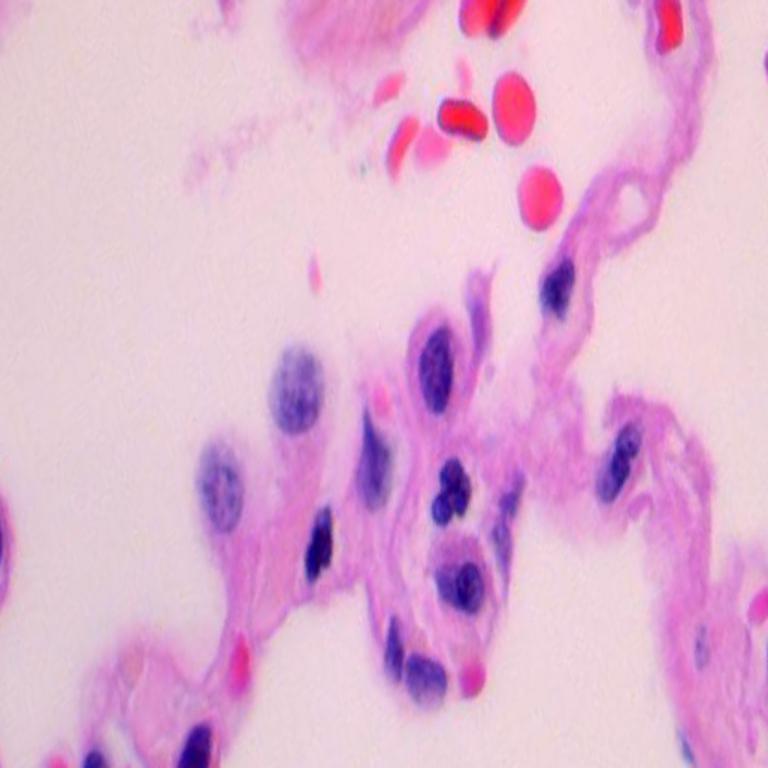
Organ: lung
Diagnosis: benign